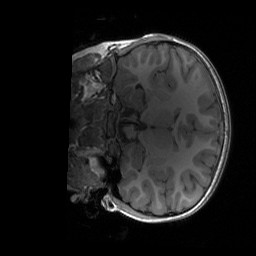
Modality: T1w
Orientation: coronal
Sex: female
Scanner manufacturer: siemens
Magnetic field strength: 3 T
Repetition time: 1.9 s
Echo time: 0.00243 s